Question: Count the number of objects in the diagram.
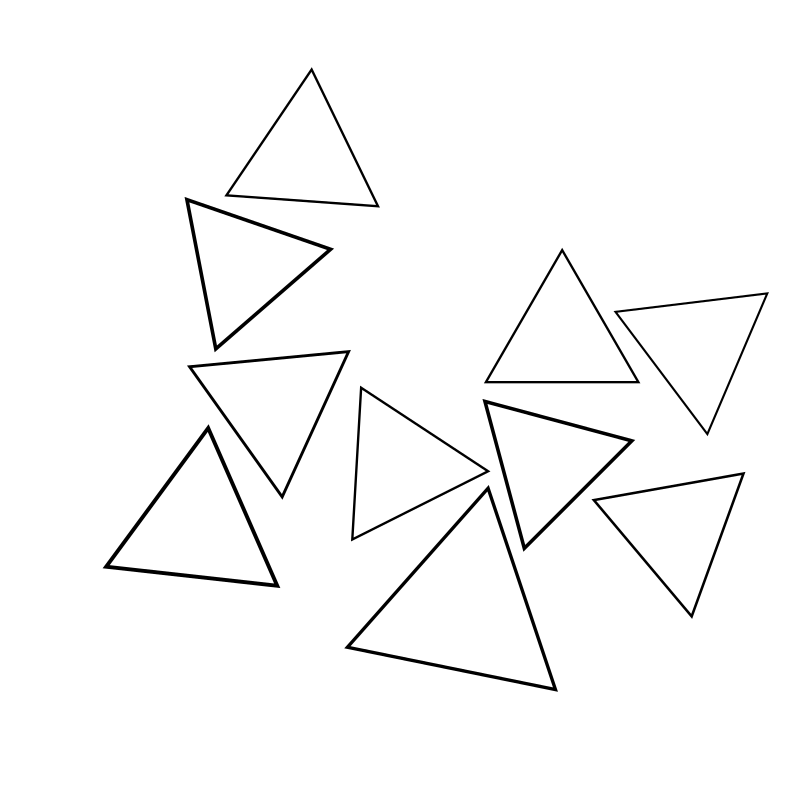
Answer: 10